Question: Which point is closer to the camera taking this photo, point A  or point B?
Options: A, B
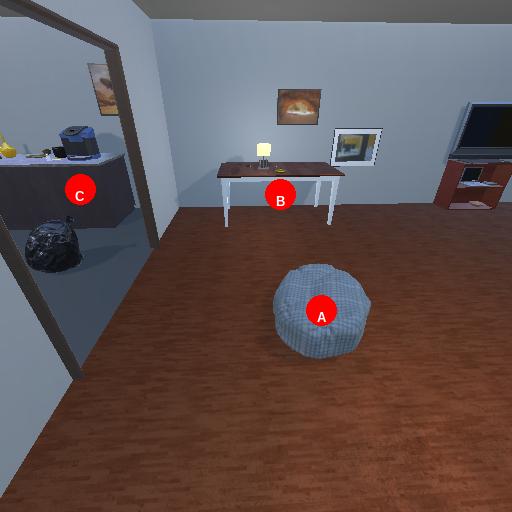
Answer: A